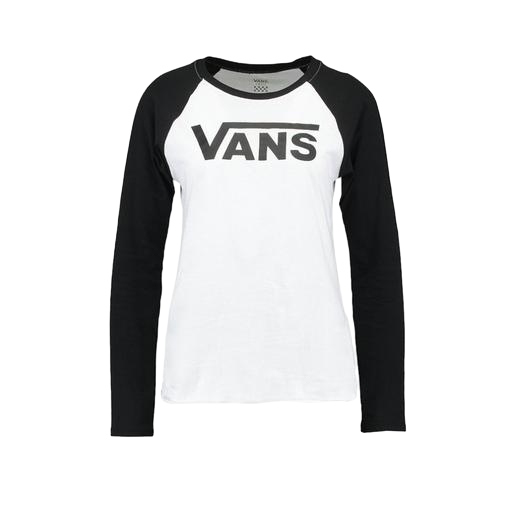
black logo baseball tee, ls jersey tee, long sleeve tee, white background